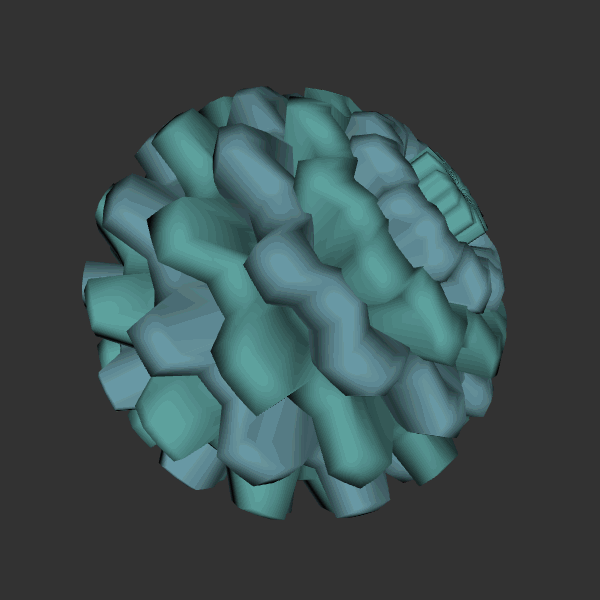
Background: dark